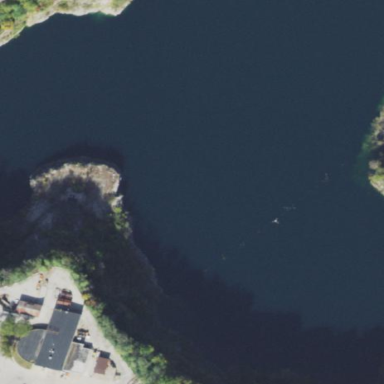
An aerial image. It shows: Quarry filled with water.